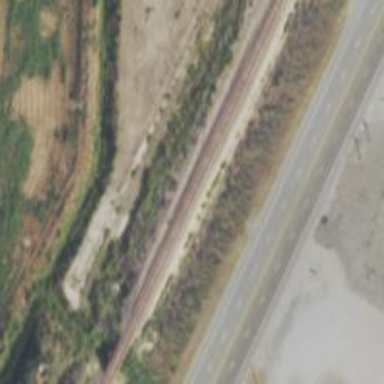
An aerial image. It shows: Railway track.